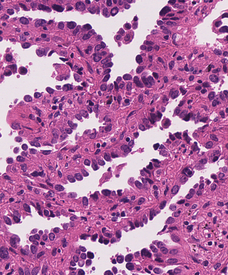
Tumor epithelial tissue: yes
Tumor-associated stroma tissue: yes
Normal tissue: no